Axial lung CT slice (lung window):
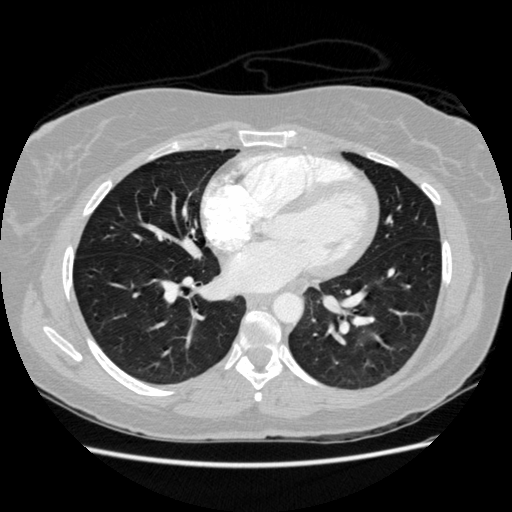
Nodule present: no